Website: macys
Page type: gifting
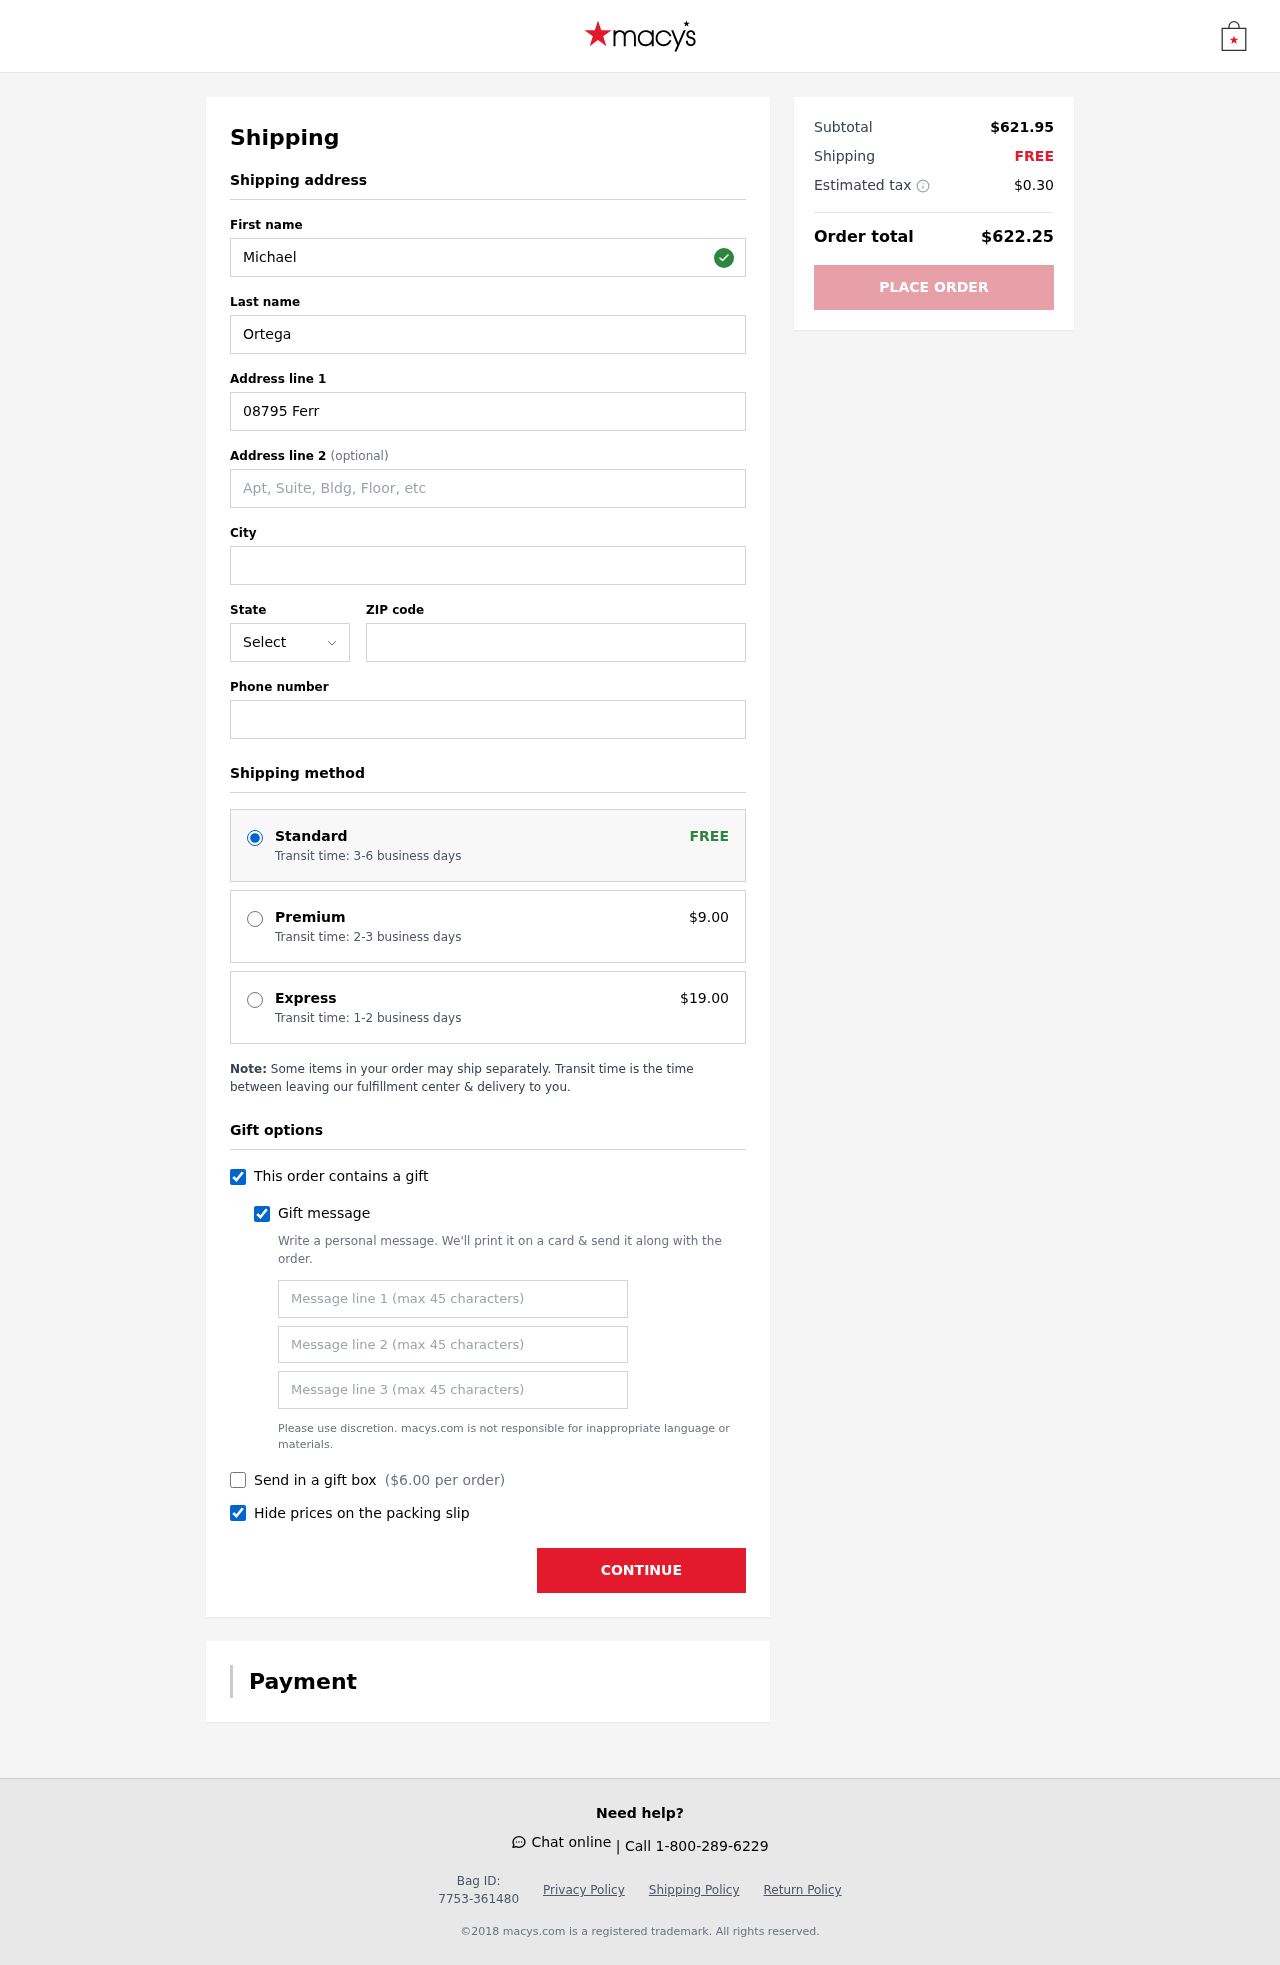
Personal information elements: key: PII_STATE_ABBR
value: WA
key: PII_FIRSTNAME
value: Michael
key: PII_LASTNAME
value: Ortega
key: PII_STREET
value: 08795 Ferrell Estates
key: PII_CITY
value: Jenniferchester
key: PII_POSTCODE
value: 41132
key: PII_PHONE
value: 8436247085
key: PII_GIFT_MESSAGE
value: Hey Tyler! I know how much you love cozy movie nights and thought this media collection would be perfect for setting the right vibe. Can’t wait to see what you create with it! Enjoy!  Michael
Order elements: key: ORDER_SHIPPING_STANDARD
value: Transit time: 3-6 business days
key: ORDER_SHIPPING_PREMIUM
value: Transit time: 2-3 business days
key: ORDER_SHIPPING_PREMIUM_PRICE
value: $9.00
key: ORDER_SHIPPING_EXPRESS
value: Transit time: 1-2 business days
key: ORDER_SHIPPING_EXPRESS_PRICE
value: $19.00
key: ORDER_GIFT_BOX_PRICE
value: $6.00
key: ORDER_SUBTOTAL
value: $621.95
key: ORDER_SHIPPING_COST
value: FREE
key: ORDER_TAX
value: $0.30
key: ORDER_TOTAL
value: $622.25